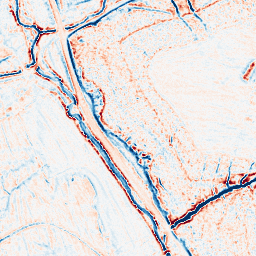
Category: edge_preserving
Decomposition family: bilateral
Decomposition parameters: d: 9
sigma_color: 50
sigma_space: 50
Upsampling method: cubic_catmull_rom
Upsampling parameters: scale: 2
Upsampling scale: 2